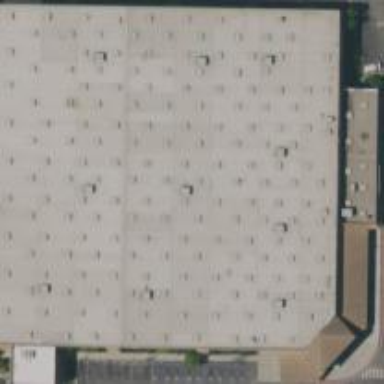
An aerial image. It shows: Post depot building.